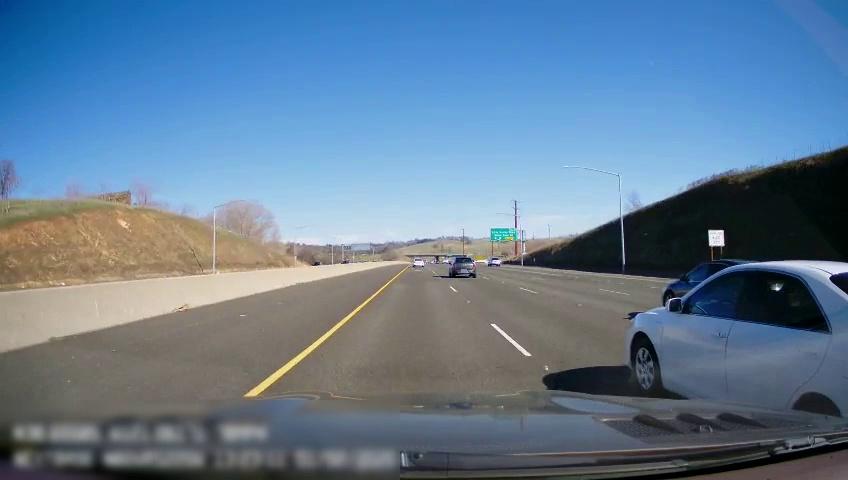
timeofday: Day
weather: Sunny
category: Drivable Space
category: Vehicles | Car
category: Vehicles | Car
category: Vehicles | Car
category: Vehicles | SUV
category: Vehicles | SUV
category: Lanes | Current Lane
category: Lanes | Current Lane
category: Lanes | Alternate Lane
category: Lanes | Alternate Lane
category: Lanes | Alternate Lane
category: Lanes | Alternate Lane
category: Traffic | Signs